Question: How can I achieve a design like this with CSS3. I tried to give it a very high transparent border but that makes the taper outwards and not inwards.
It looks like something that can be achieved with CSS that is why I am reluctant to use images for this.

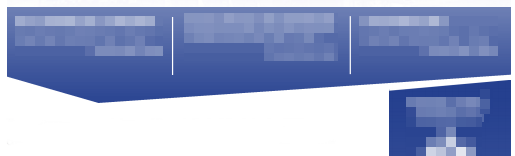
Answer: I would suggest using ':before' and ':after' to 'cover' parts of your gradient'ed 'div'.
The problem is that borders dont support '%' as standard. So you'll have to use '@media' queries if your div needs to be responsive to change out the width of the borders, like below.
<URL>
'''
<div id="angled"></div>
'''
'''
body{
margin:0;
padding:0;
}
#angled{
background: #6393c1;
background: -moz-linear-gradient(top, #6393c1 0%, #cfe7fa 100%);
background: -webkit-gradient(linear, left top, left bottom, color-stop(0%,#6393c1), color-stop(100%,#cfe7fa));
background: -webkit-linear-gradient(top, #6393c1 0%,#cfe7fa 100%);
background: -o-linear-gradient(top, #6393c1 0%,#cfe7fa 100%);
background: -ms-linear-gradient(top, #6393c1 0%,#cfe7fa 100%);
background: linear-gradient(to bottom, #6393c1 0%,#cfe7fa 100%);
filter: progid:DXImageTransform.Microsoft.gradient( startColorstr='#6393c1', endColorstr='#cfe7fa',GradientType=0 );
width:500px;
margin:0 auto;
height:200px;
position:relative;
}
#angled:before,
#angled:after{
-moz-box-sizing: border-box;
-webkit-box-sizing: border-box;
box-sizing: border-box;
content:" ";
height:0;
left:0;
right:0;
position:absolute;
bottom:0;
}
#angled:after{
border:30px solid rgba(255, 255, 255, 0);
border-bottom-width:0;
border-left-width:200px;
border-left-color:white;
}
#angled:before{
border:60px solid rgba(255, 255, 255, 0);
border-bottom-width:0;
border-right-width:300px;
border-right-color:white;
}
@media (min-width:800px){
#angled{
width:800px;
}
#angled:after{
border-left-width:350px;
}
#angled:before{
border-right-width:450px;
}
}
@media (min-width:1200px){
#angled{
width:1200px;
}
#angled:after{
border-left-width:500px;
}
#angled:before{
border-right-width:700px;
}
}
'''
gradient generated using <URL>